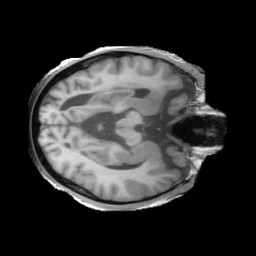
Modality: T1w
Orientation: axial
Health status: ill
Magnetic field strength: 3 T